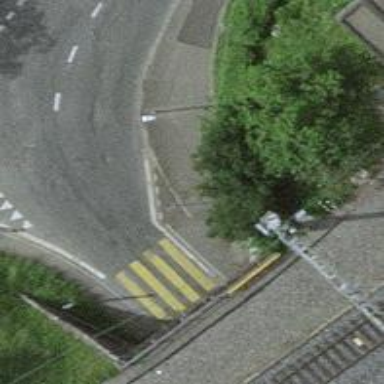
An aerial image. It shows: Kerb serving as barrier.